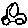
Label: car